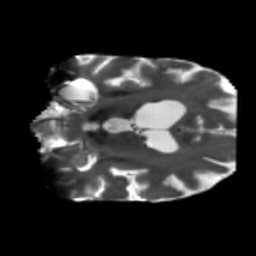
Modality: T2w
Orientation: coronal
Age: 75
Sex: male
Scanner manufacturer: siemens
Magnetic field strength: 3 T
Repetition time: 5.47 s
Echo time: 0.0854 s